Interaction volume radius: 5 \u00c5
Interaction volume height: 10 \u00c5
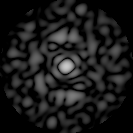
Disorder parameter: 0.8387